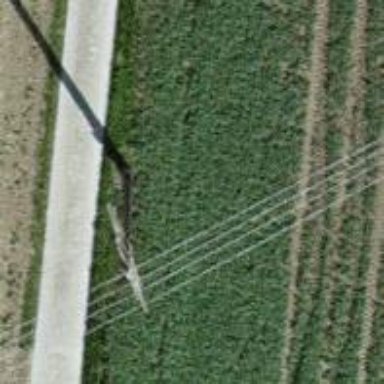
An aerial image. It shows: Power pole.